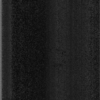
Label: dusty